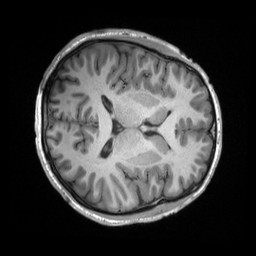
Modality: T1w
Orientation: axial
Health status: healthy
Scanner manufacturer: siemens
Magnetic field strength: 3 T
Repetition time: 2.3 s
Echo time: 0.00228 s